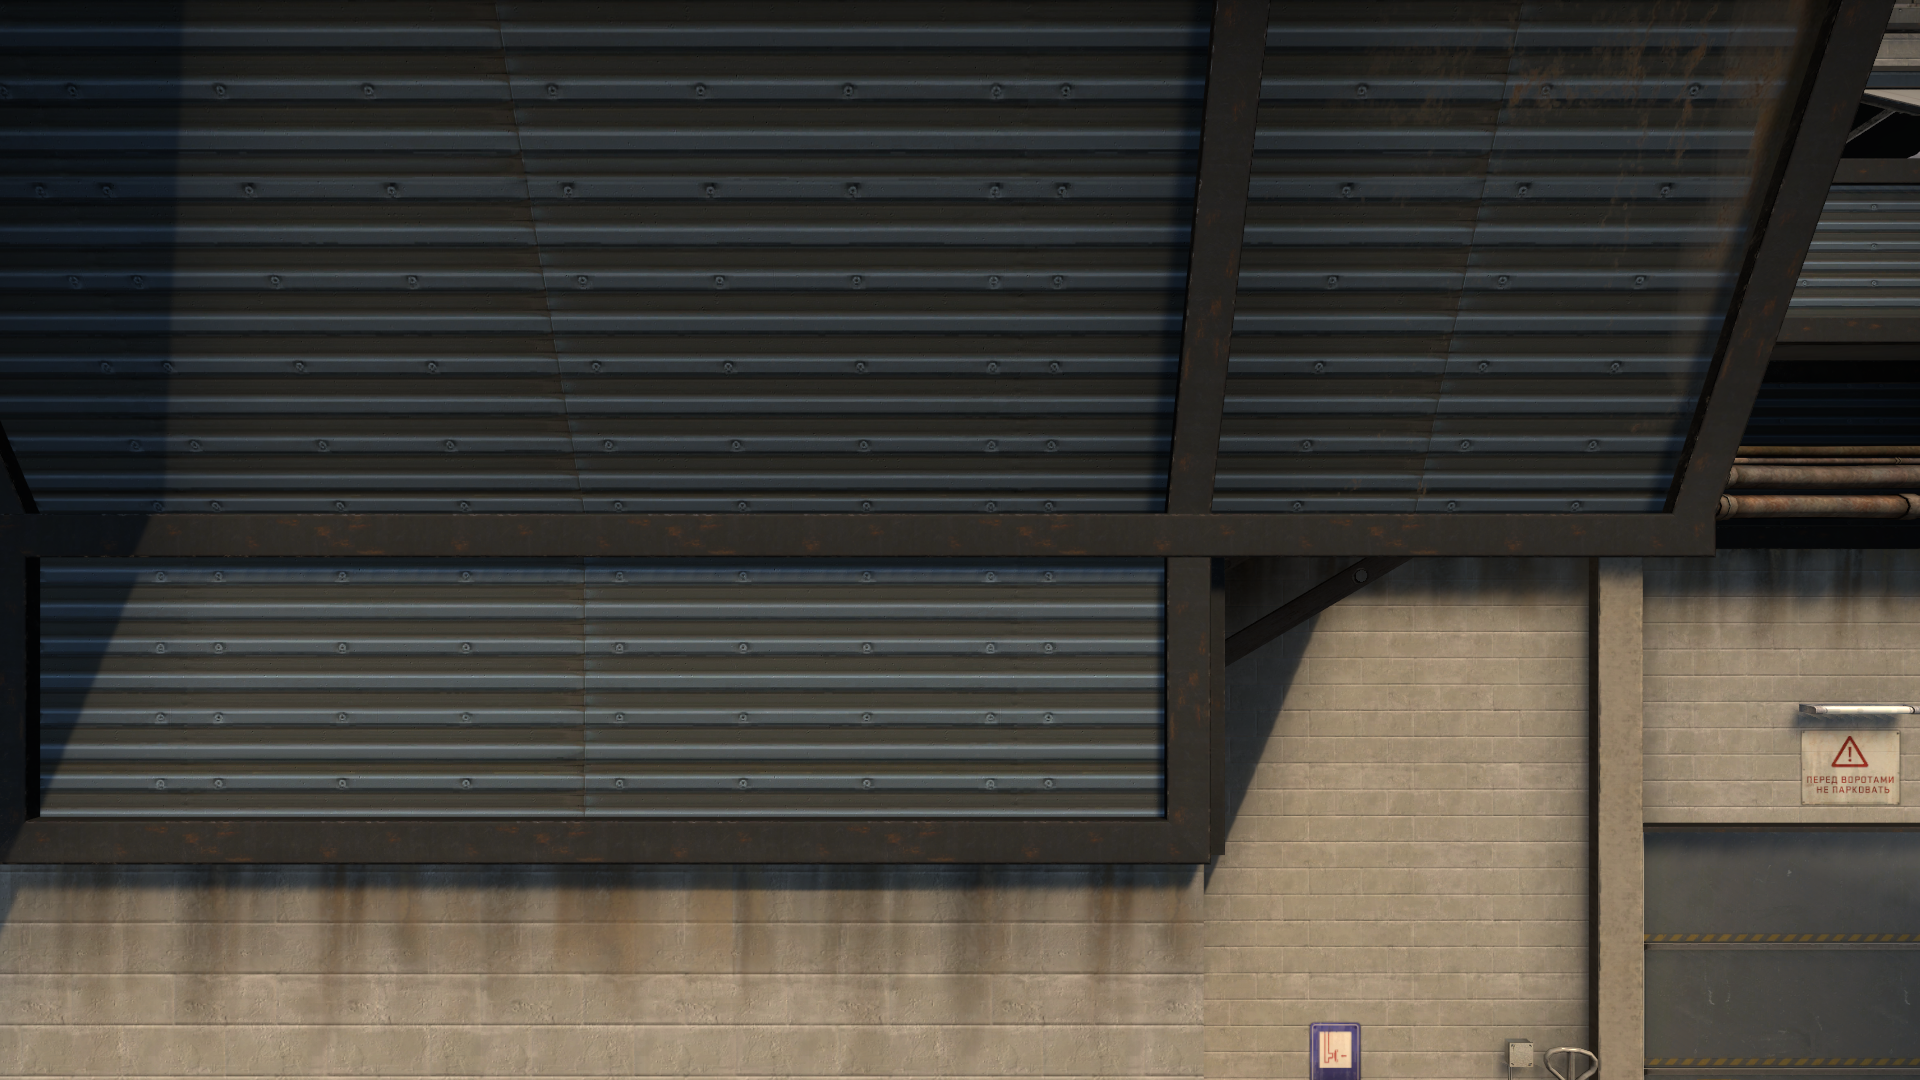
Map: de_train